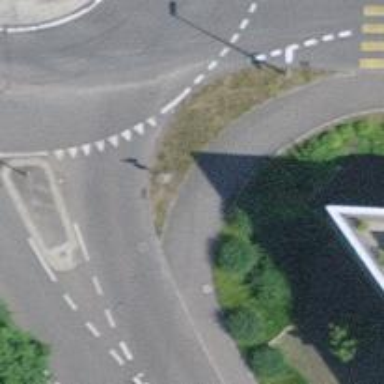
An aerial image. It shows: Sidewalk along the footway.